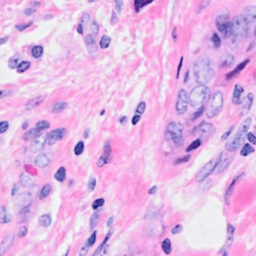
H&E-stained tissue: Breast